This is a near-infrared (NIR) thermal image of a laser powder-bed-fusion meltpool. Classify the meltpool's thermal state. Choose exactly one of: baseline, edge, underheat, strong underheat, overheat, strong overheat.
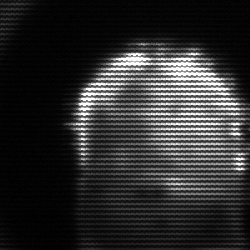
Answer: baseline